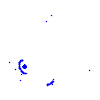
Particle: pion